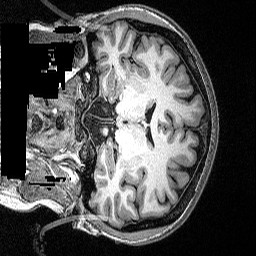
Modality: T1w
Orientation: coronal
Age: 25
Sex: female
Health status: healthy
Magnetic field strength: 3 T
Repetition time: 2.53 s
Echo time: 0.00331 s